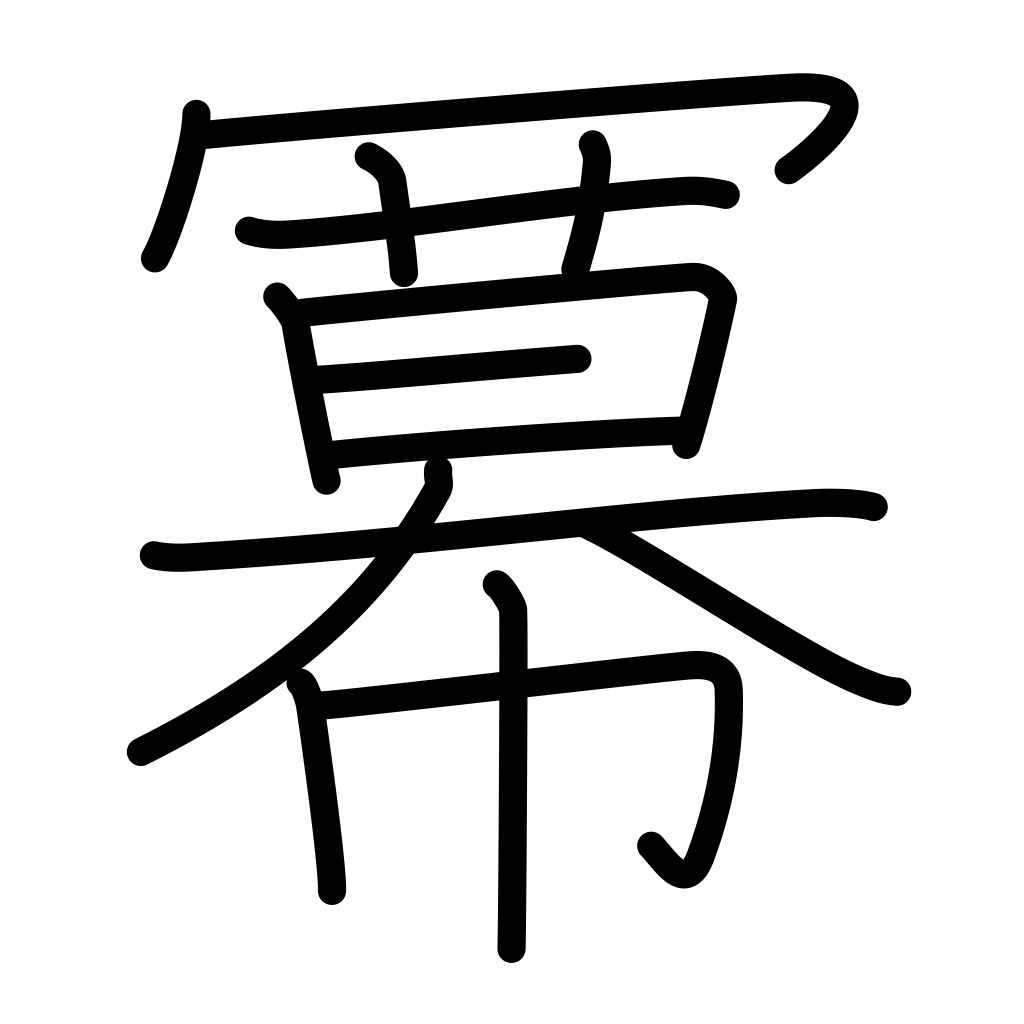
Meaning: power, exponent